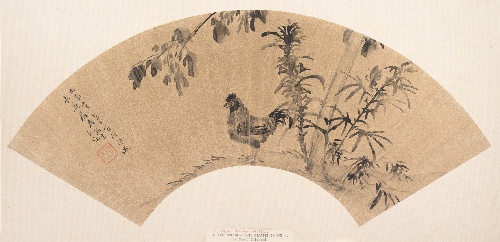
Title: 明    程嘉燧   園鷄圖   扇|Landscape with Chicken
Artist: Cheng Jiasui
Artist bio: Chinese, 1565–1644
Object type: Folding fan mounted as an album leaf
Classification: Paintings
Medium: Folding fan mounted as an album leaf; ink on gold paper
Culture: China
Period: Ming (1368–1644)–Qing (1644–1911) dynasty
Dimensions: 6 1/2 x 20 3/8 in. (16.5 x 51.8 cm)
Department: Asian Art
Credit line: John Stewart Kennedy Fund, 1913
Accession year: 1913
Repository: Metropolitan Museum of Art, New York, NY
Tags: Roosters